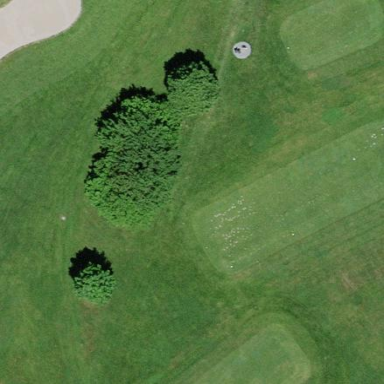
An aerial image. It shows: Golf tee on grassy land.